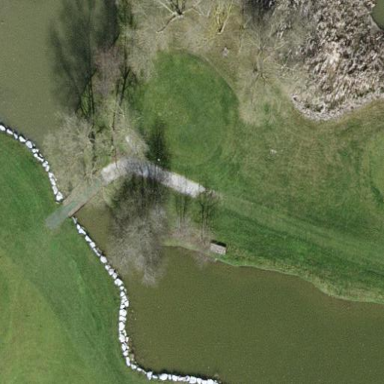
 identified as lateral water hazard in golf course."